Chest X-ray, PA view. Patient: 8 years old, sex M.
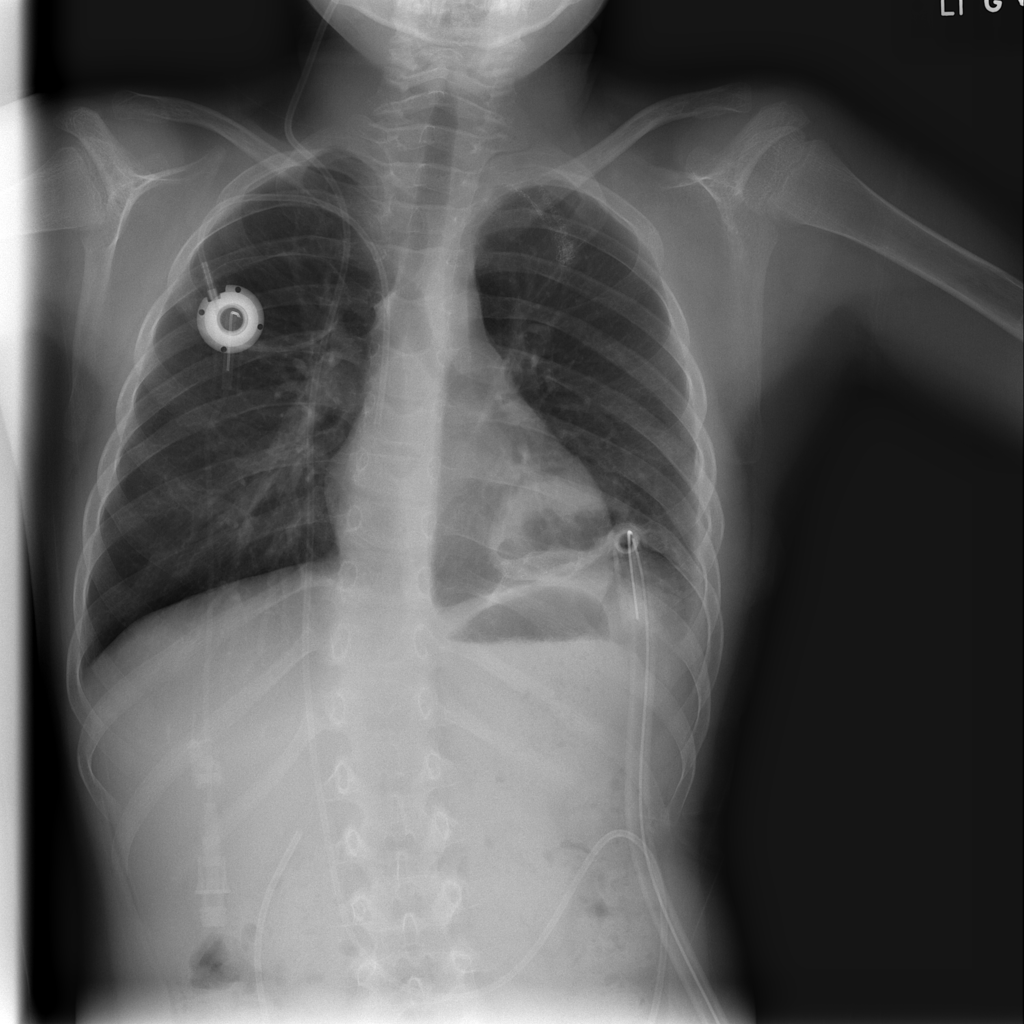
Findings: No Finding